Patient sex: M
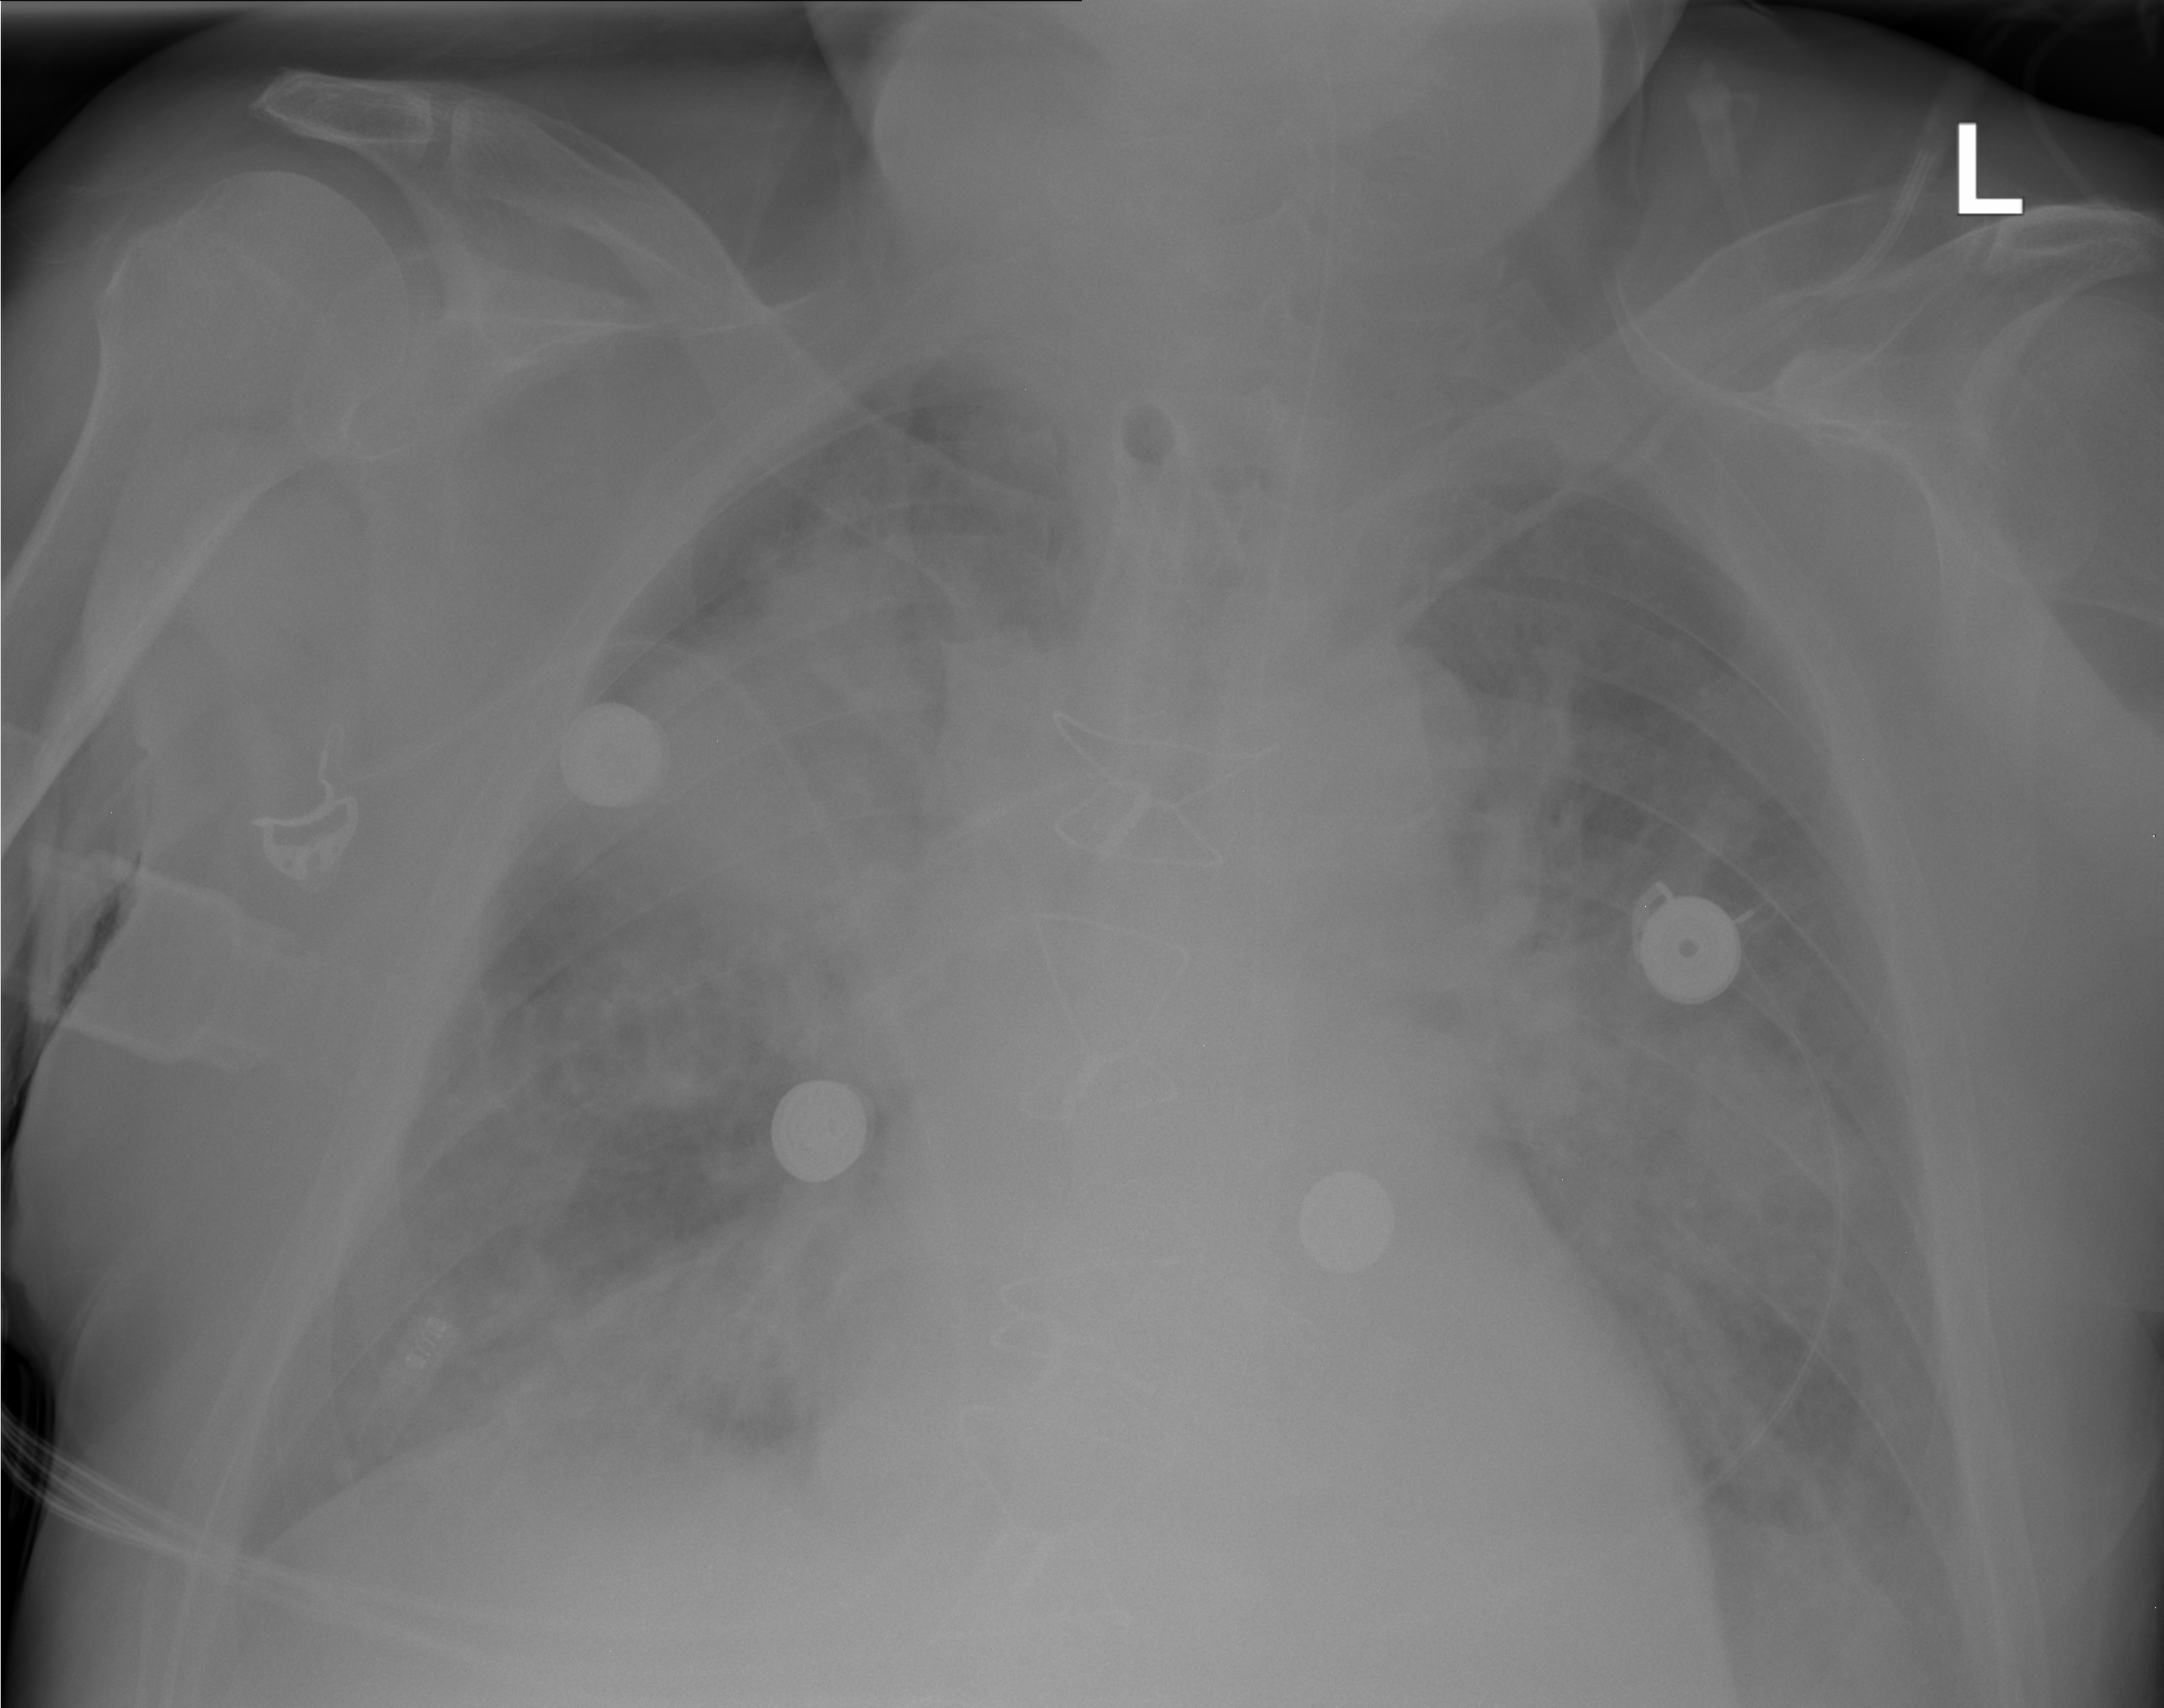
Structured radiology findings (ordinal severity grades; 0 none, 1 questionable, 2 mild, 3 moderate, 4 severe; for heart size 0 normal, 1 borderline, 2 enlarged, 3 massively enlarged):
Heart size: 2
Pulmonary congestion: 3
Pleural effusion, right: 2
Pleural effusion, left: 3
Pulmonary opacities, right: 3
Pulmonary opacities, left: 3
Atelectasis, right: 2
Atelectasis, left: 2